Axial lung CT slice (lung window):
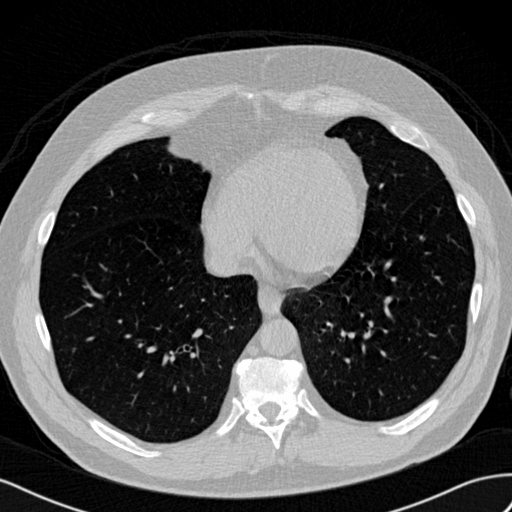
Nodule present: no